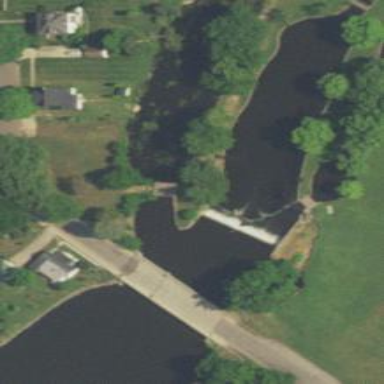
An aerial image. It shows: Weir in waterway.